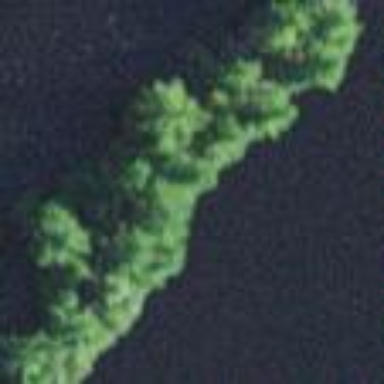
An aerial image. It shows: Island covered with woodland.